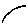
Label: smiley face